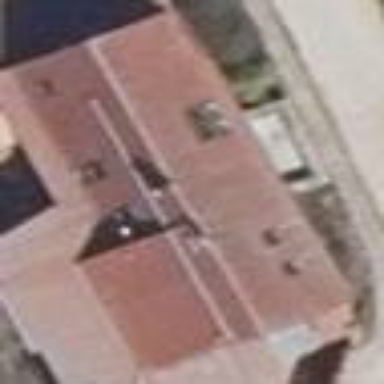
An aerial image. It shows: Building.